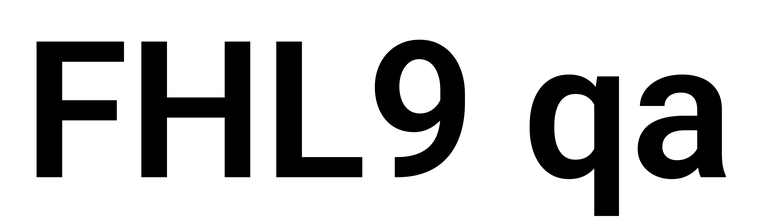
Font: Roboto_SemiBold